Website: crate-barrel
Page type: payment
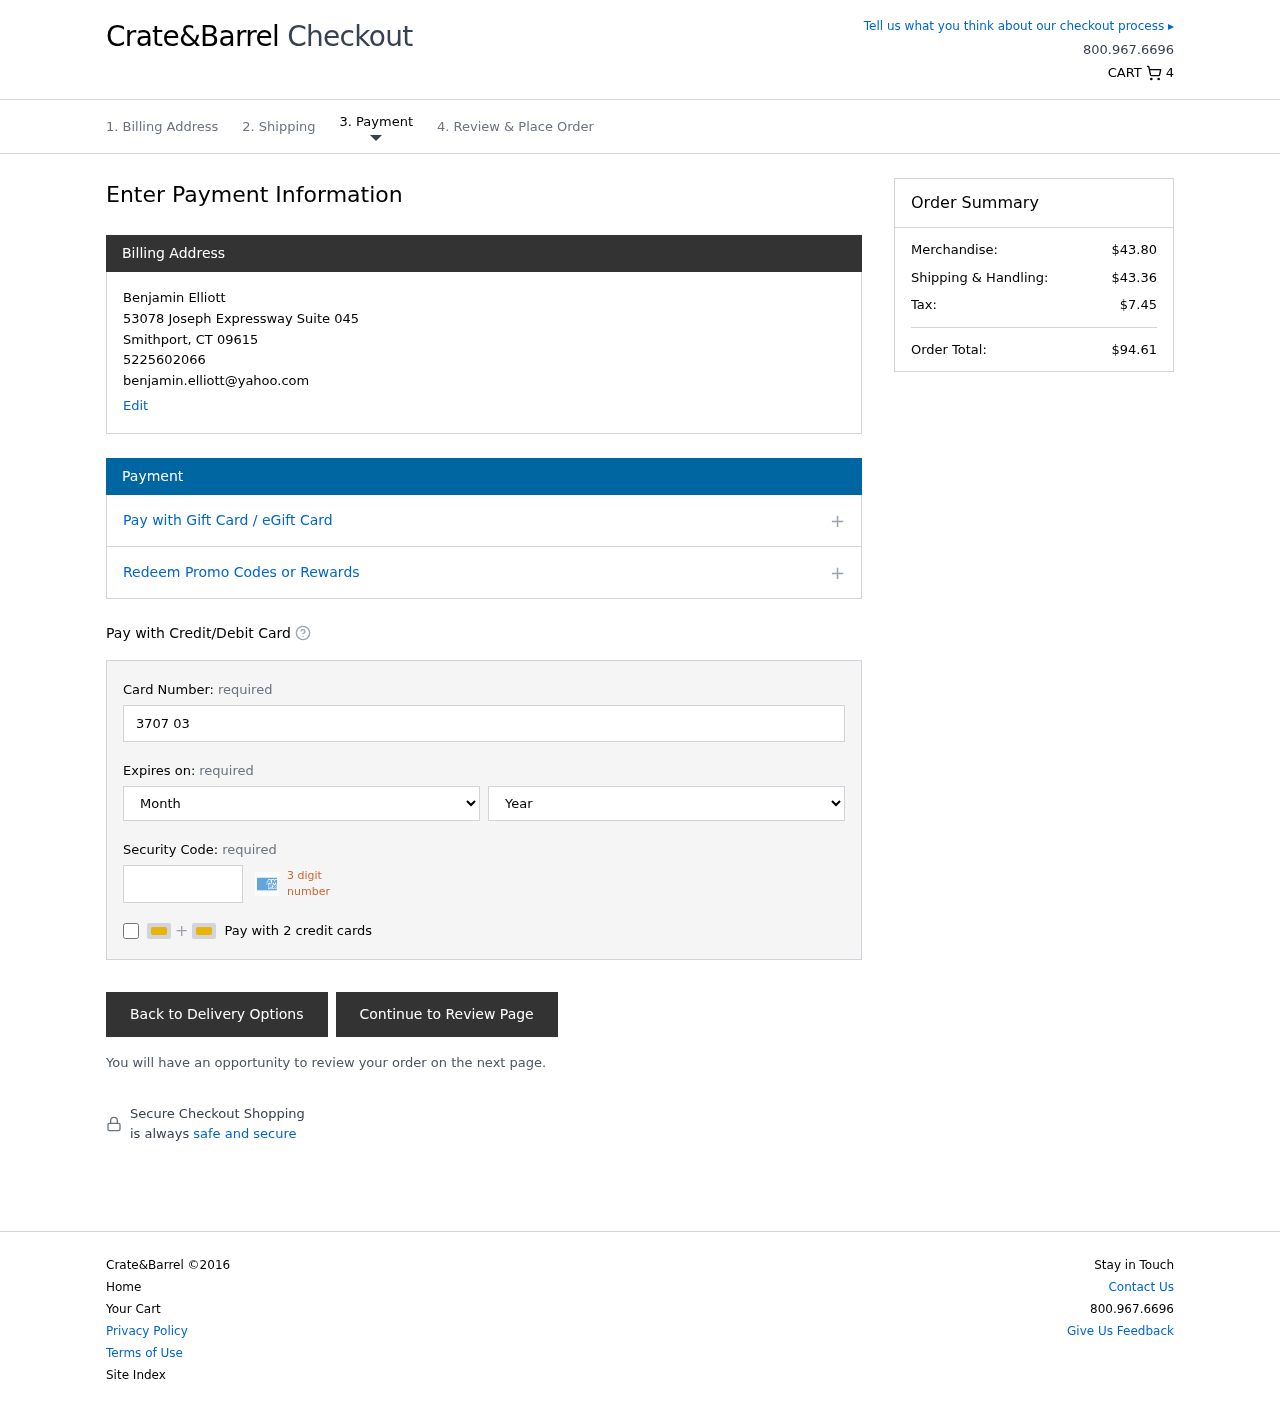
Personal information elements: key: PII_CARD_CVV
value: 3339
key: PII_CARD_EXPIRY_MONTH
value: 02
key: PII_CARD_EXPIRY_YEAR
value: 29
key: PII_CARD_NUMBER
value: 3707 0379 5265 488
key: PII_CITY
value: Smithport
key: PII_EMAIL
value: benjamin.elliott@yahoo.com
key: PII_FULLNAME
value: Benjamin Elliott
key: PII_PHONE
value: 5225602066
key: PII_POSTCODE
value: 09615
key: PII_STATE_ABBR
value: CT
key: PII_STREET
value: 53078 Joseph Expressway Suite 045
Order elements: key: ORDER_NUM_ITEMS
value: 4
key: ORDER_SUBTOTAL
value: $43.80
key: ORDER_SHIPPING_COST
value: $43.36
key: ORDER_TAX
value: $7.45
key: ORDER_TOTAL
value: $94.61